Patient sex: M
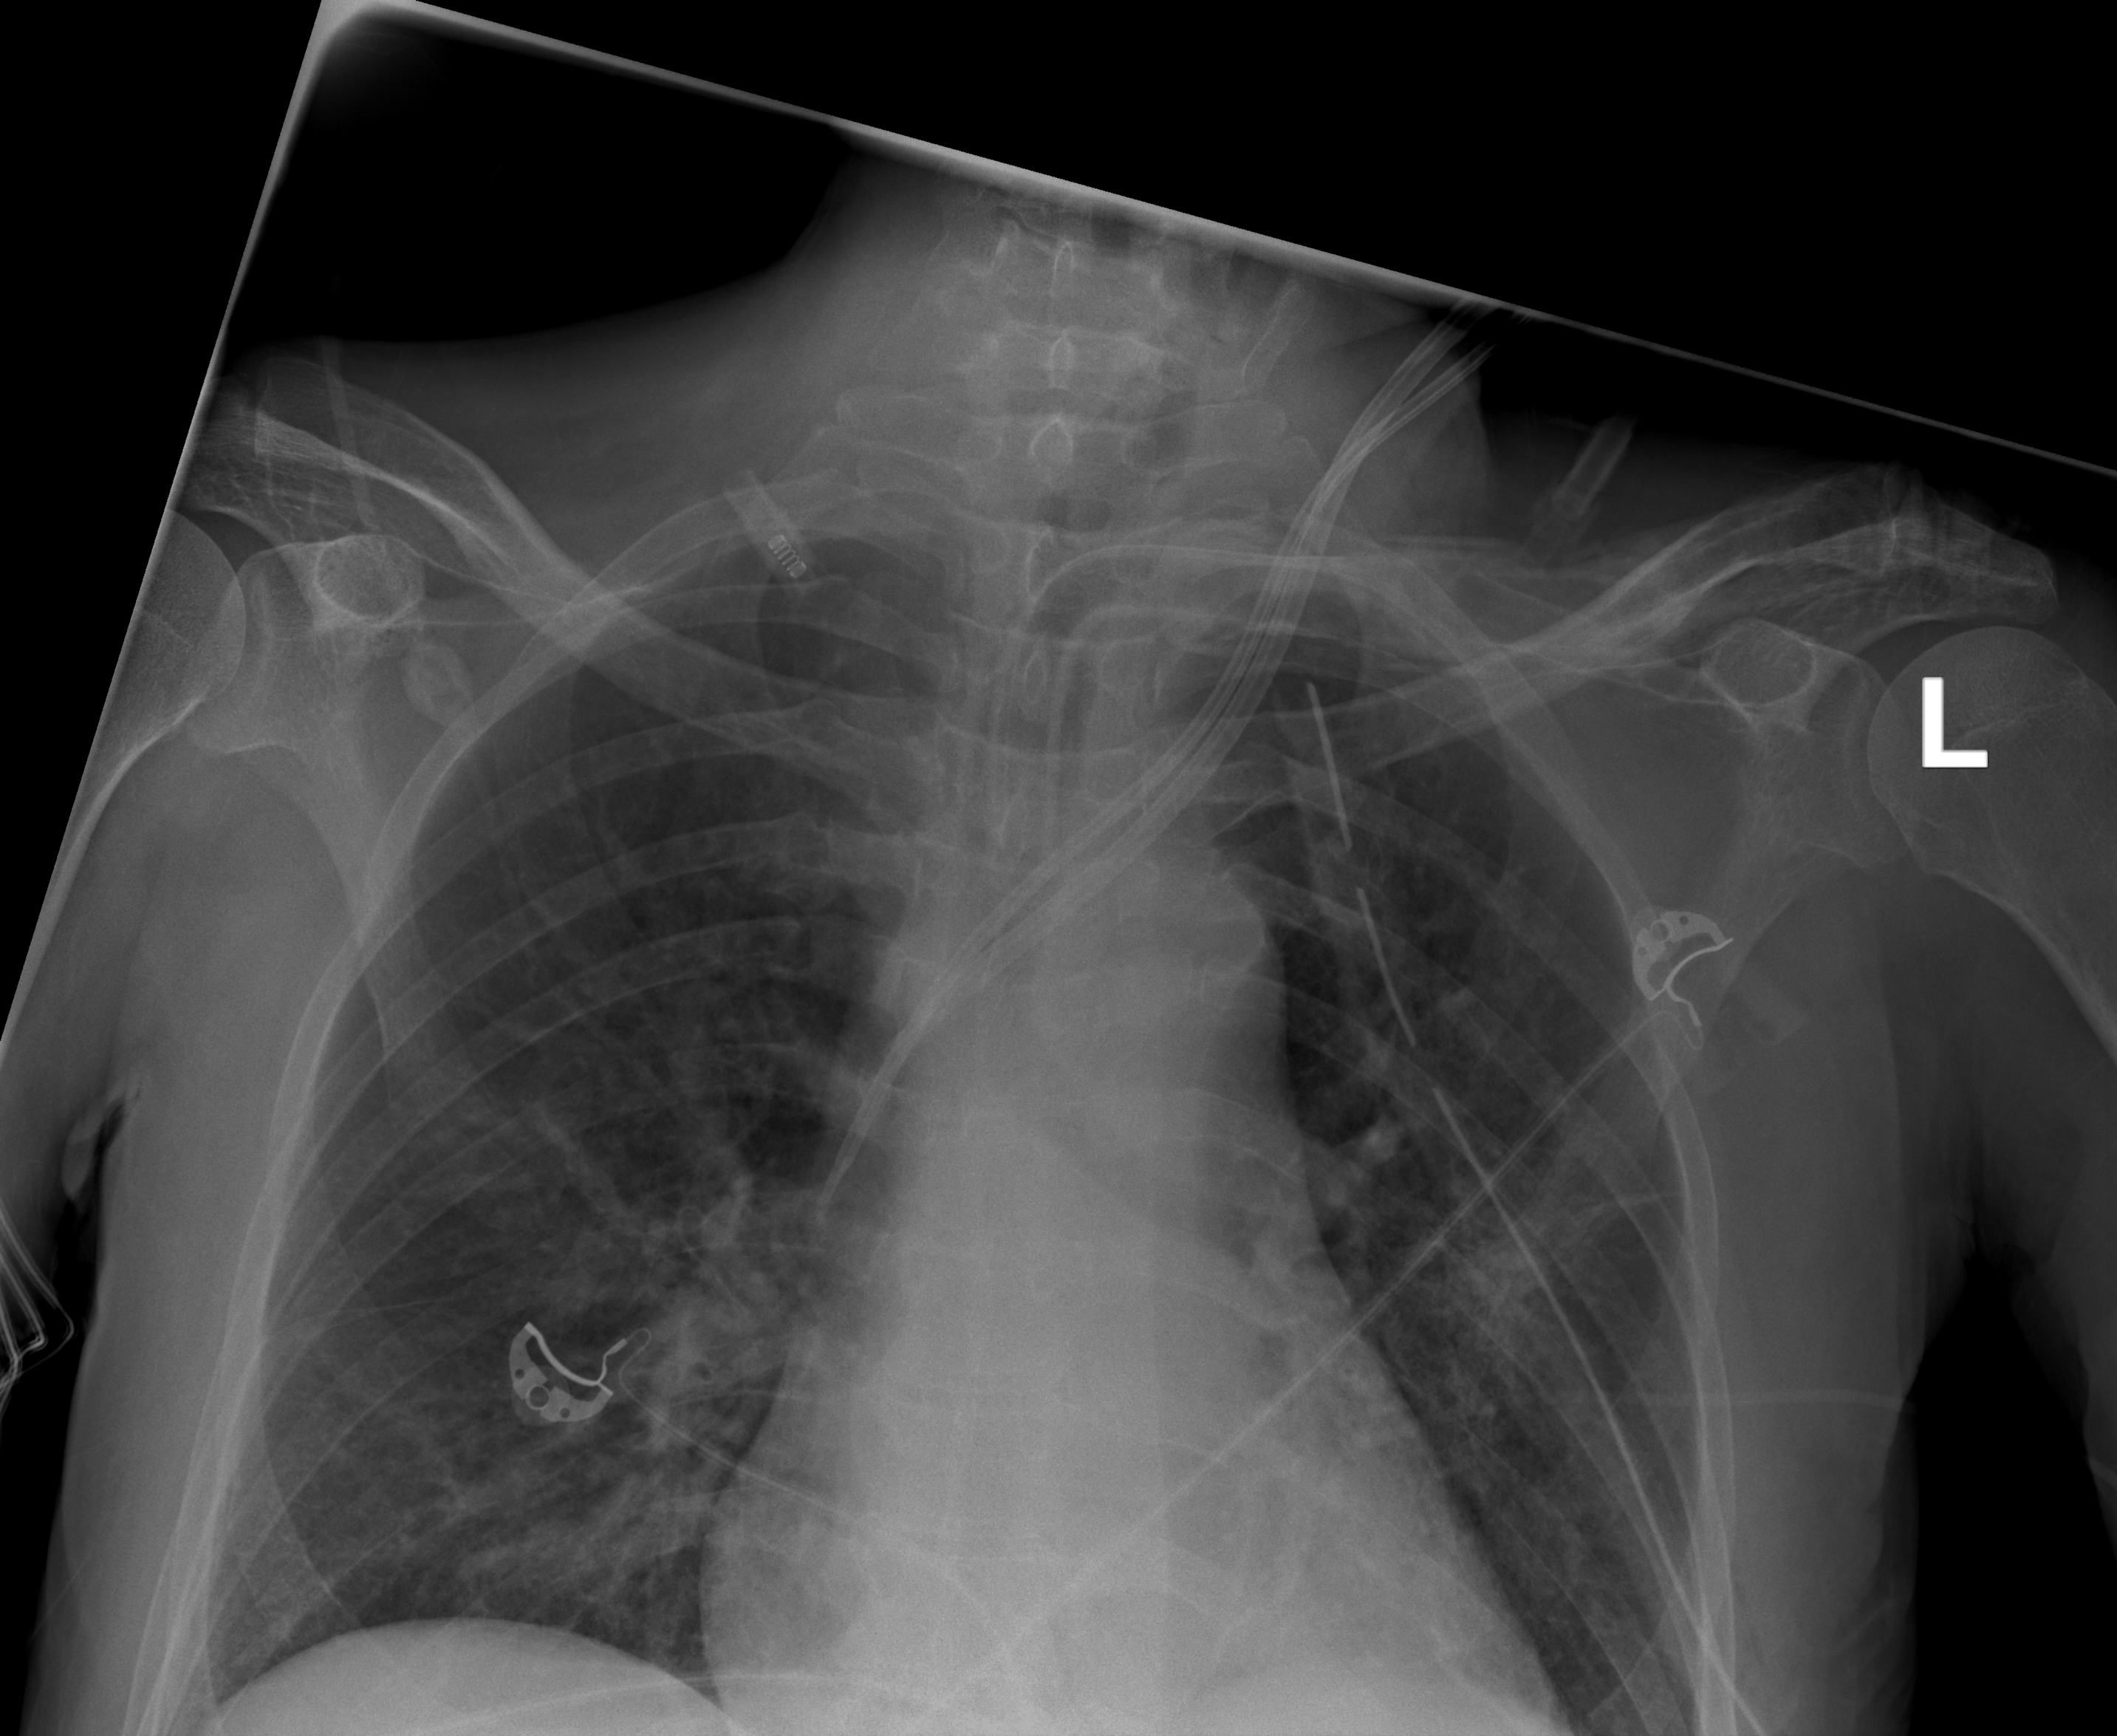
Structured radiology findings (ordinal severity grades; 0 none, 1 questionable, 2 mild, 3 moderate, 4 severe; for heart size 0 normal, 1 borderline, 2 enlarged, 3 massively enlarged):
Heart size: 0
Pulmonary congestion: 0
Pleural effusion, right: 0
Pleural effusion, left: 2
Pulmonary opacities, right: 0
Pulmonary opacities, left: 2
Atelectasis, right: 0
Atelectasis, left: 2